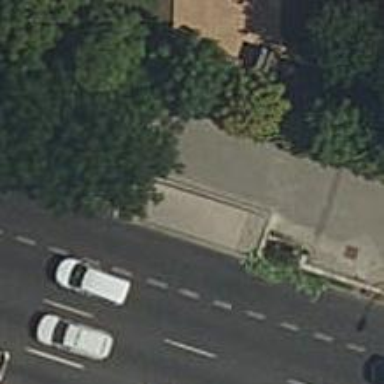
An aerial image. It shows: Bus stop with shelter. It is platform for public transport.